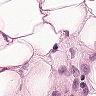
Metastatic tissue present: no